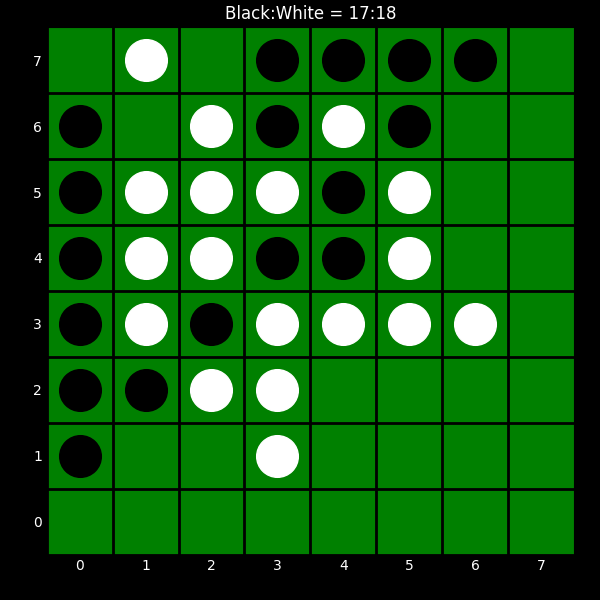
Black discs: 17
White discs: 18